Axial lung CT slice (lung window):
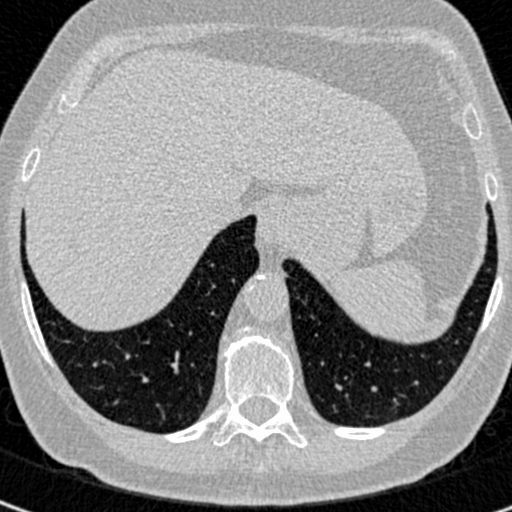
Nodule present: no